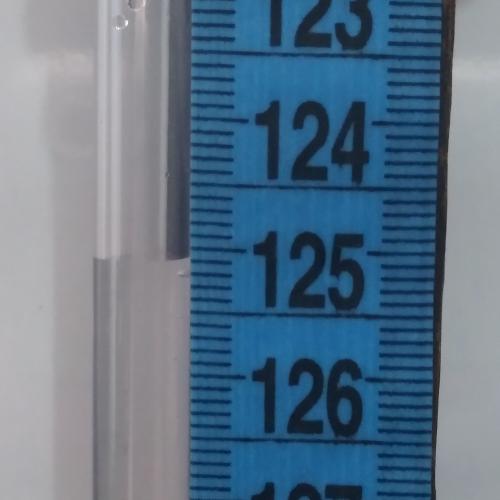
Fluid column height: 125.1 cm